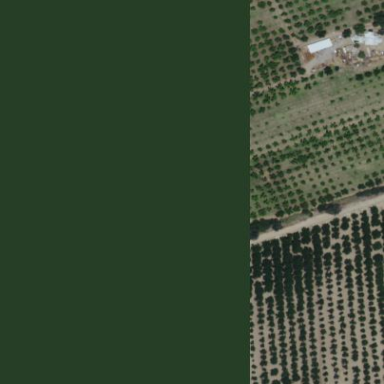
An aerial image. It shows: Orchard.